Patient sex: F
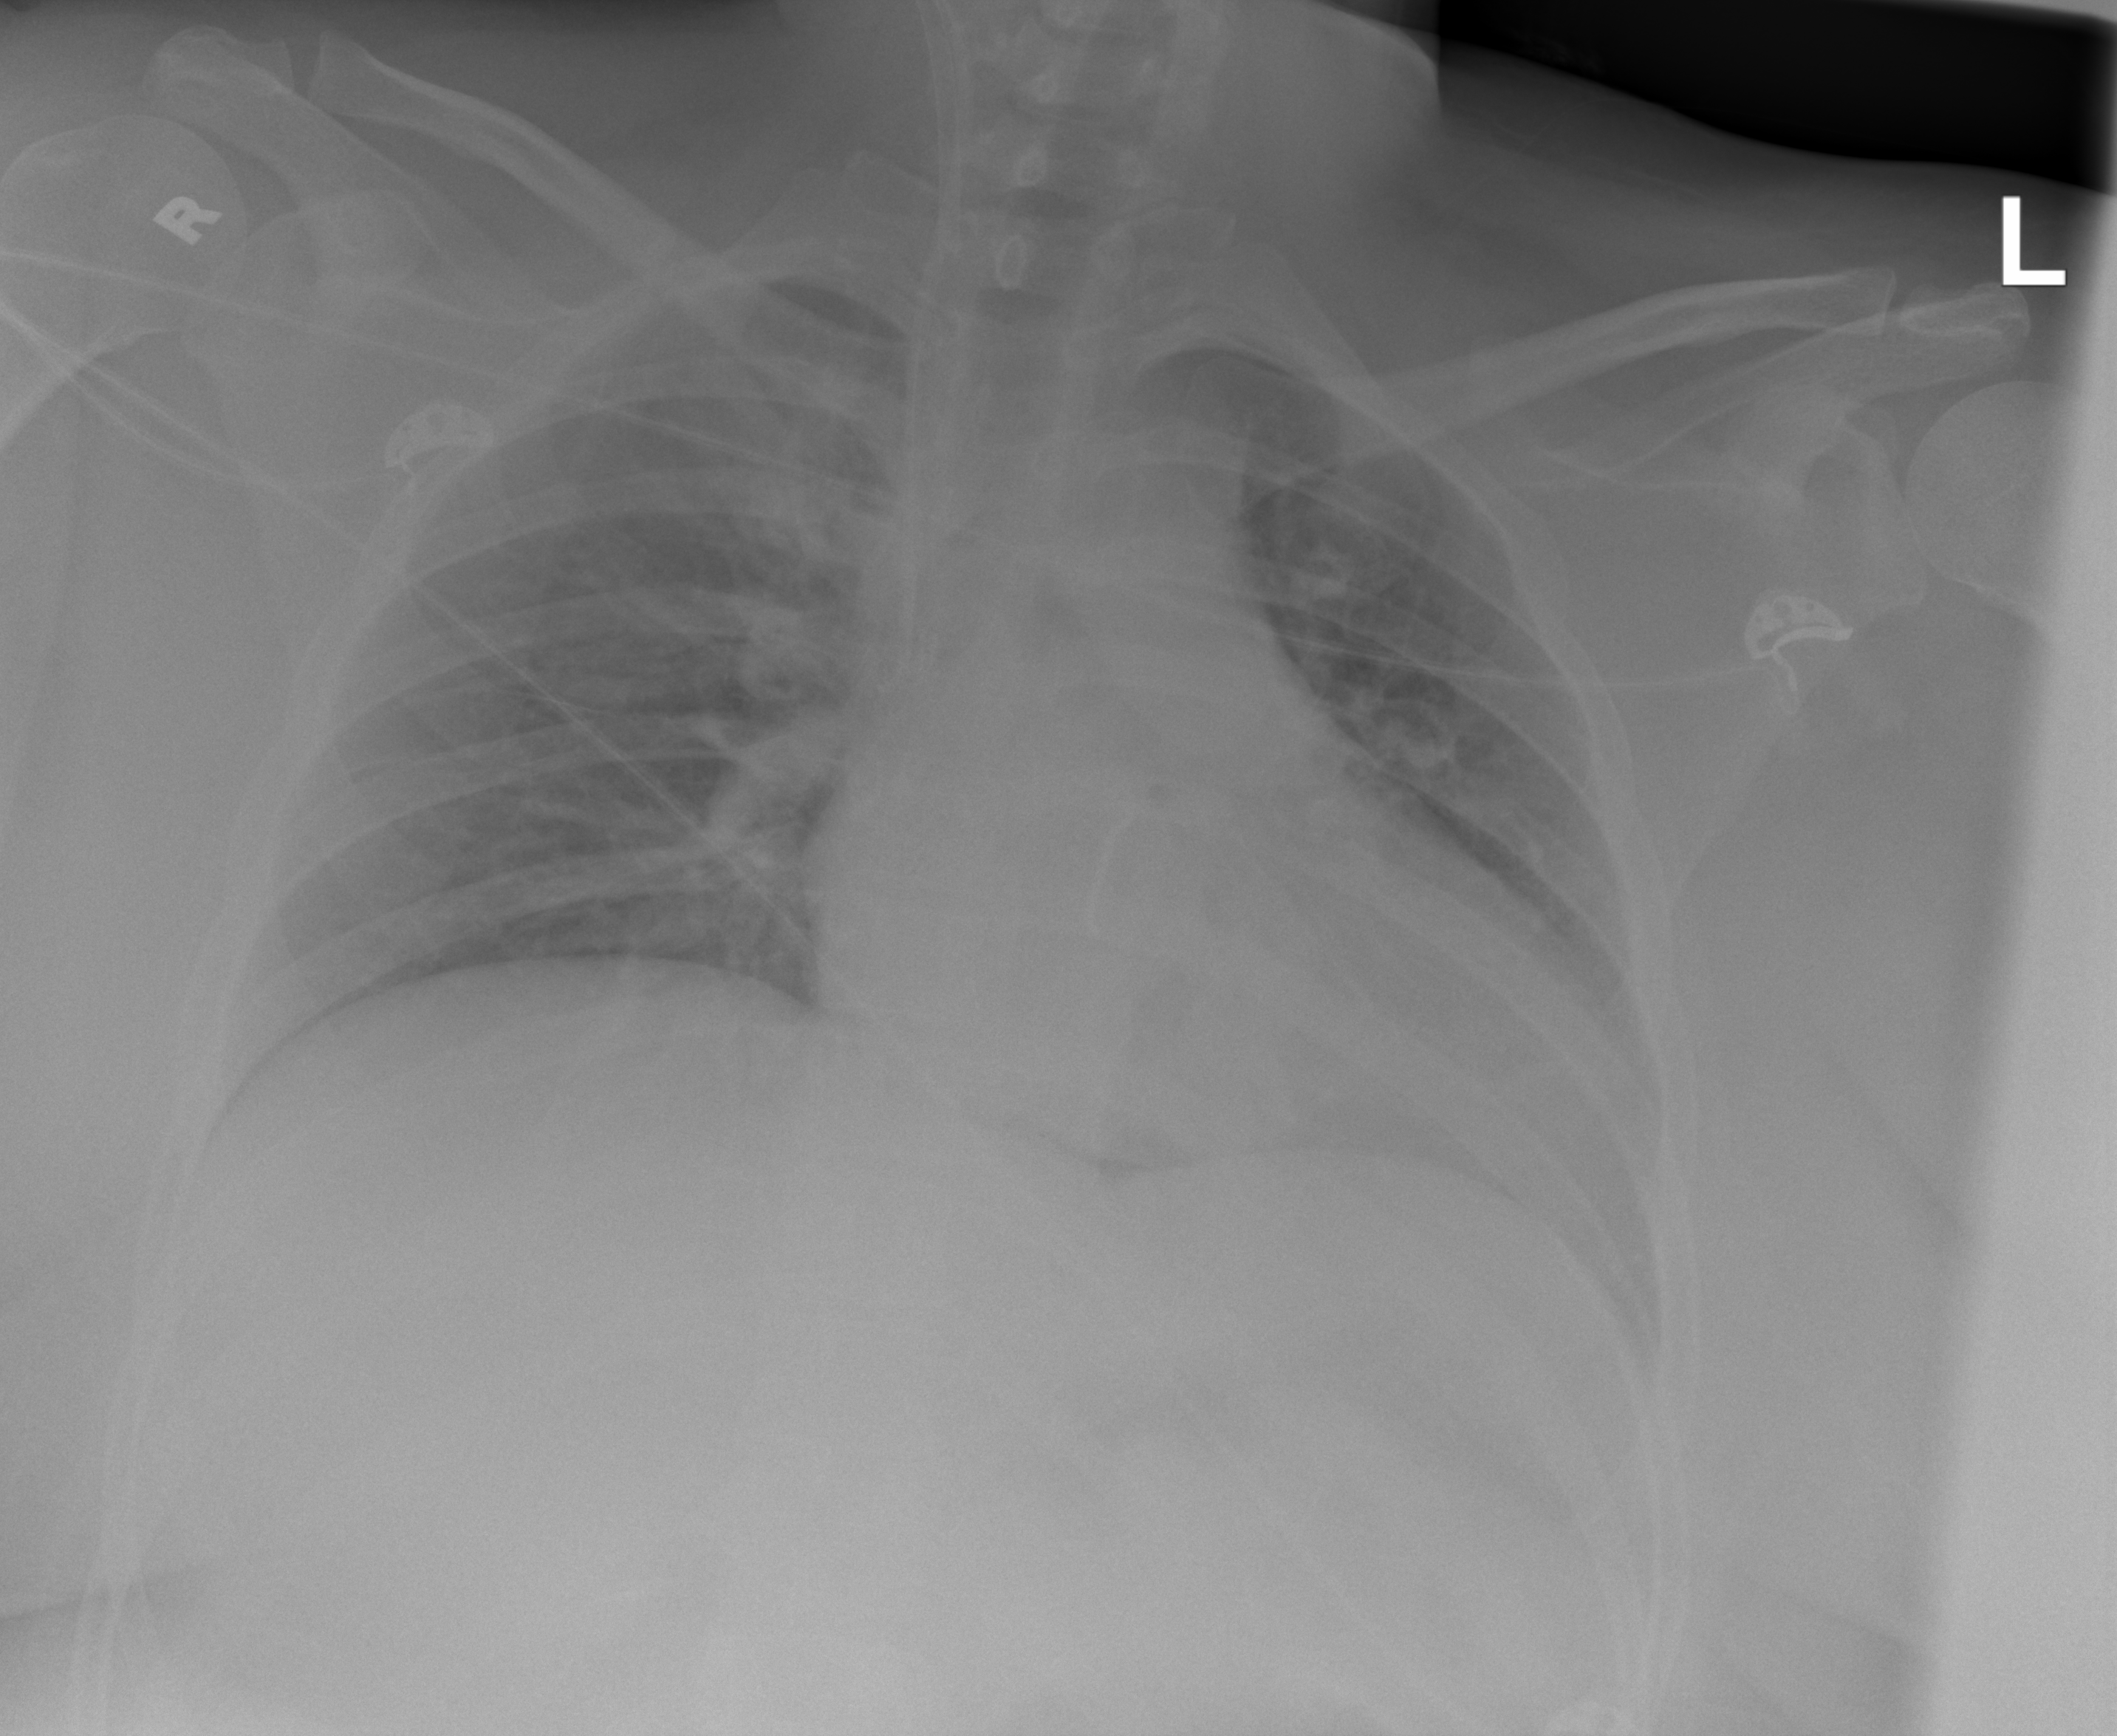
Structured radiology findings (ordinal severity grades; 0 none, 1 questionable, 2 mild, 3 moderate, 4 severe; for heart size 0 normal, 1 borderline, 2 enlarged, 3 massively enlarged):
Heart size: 1
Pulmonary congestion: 2
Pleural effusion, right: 0
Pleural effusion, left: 0
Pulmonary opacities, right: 0
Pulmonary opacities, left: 0
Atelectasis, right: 0
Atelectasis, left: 0